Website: walmart
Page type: newsletter-management
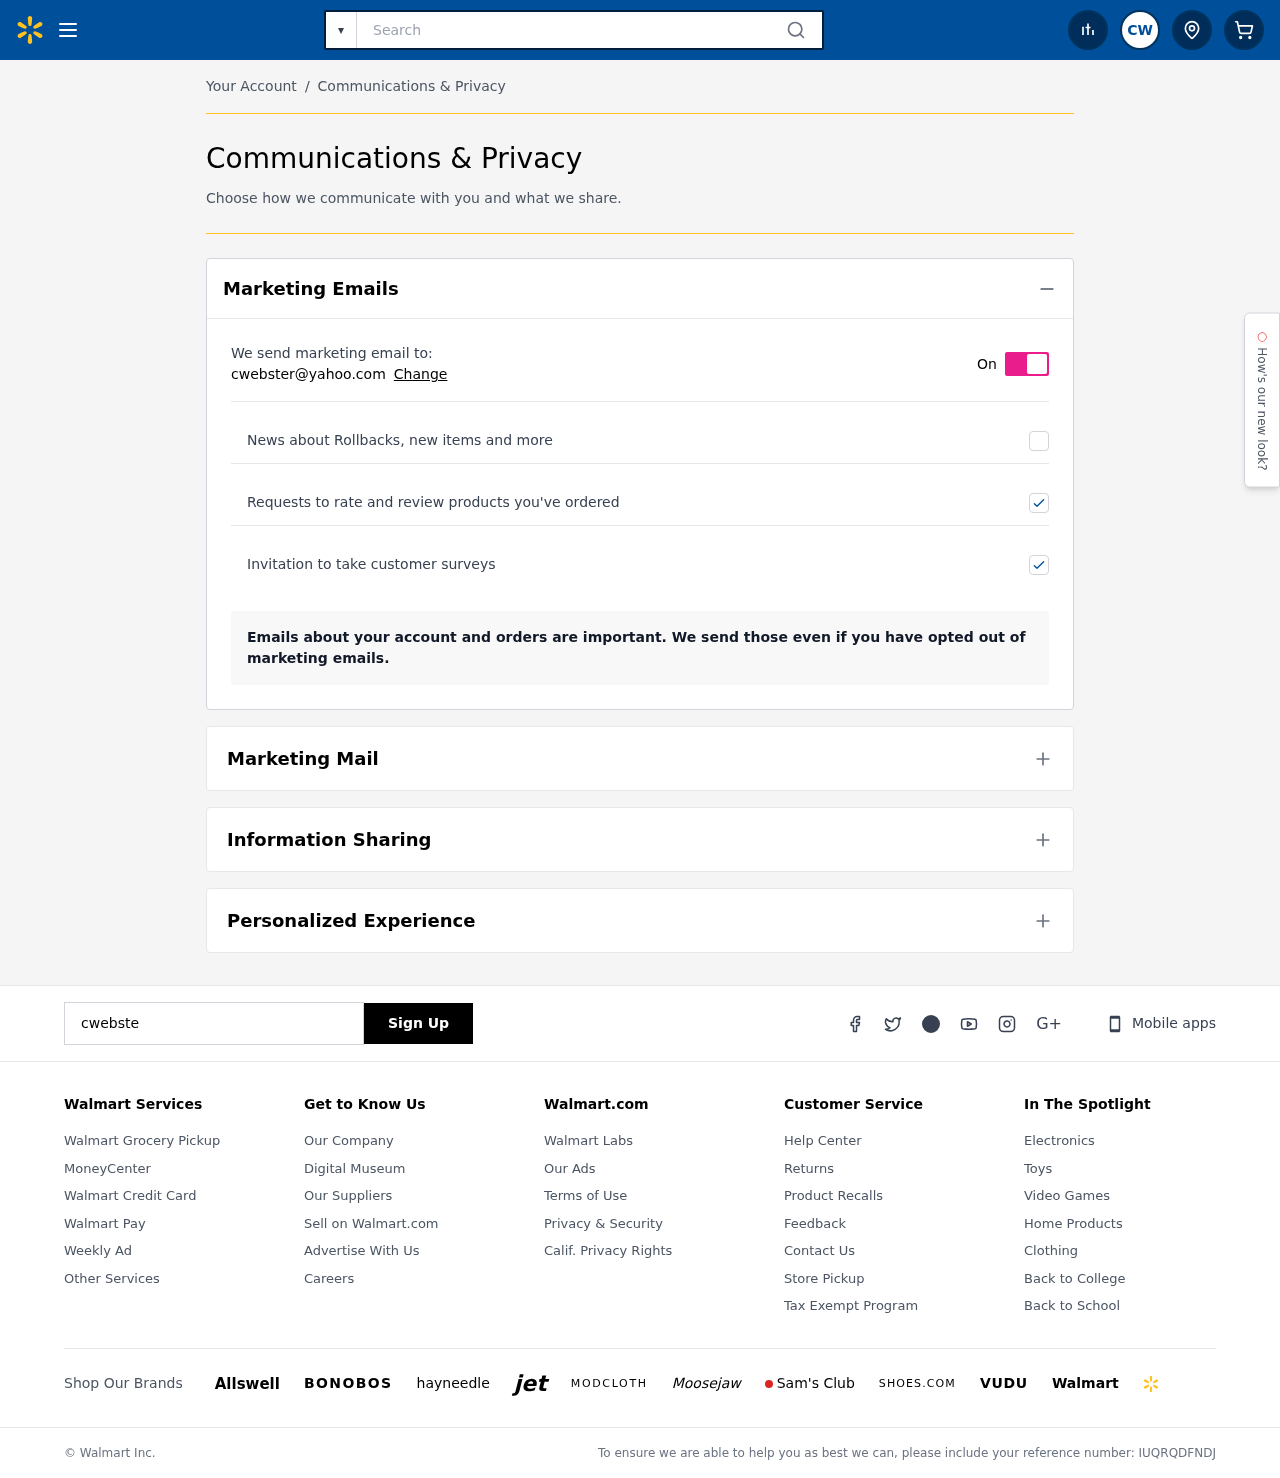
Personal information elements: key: PII_EMAIL
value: cwebster@yahoo.com
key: PII_INITIALS
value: CW
Search elements: key: HEADER_SEARCH
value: Search